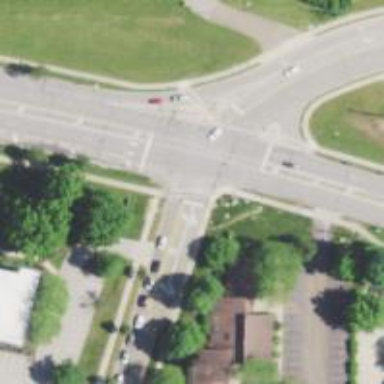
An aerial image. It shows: Crossing on footway.